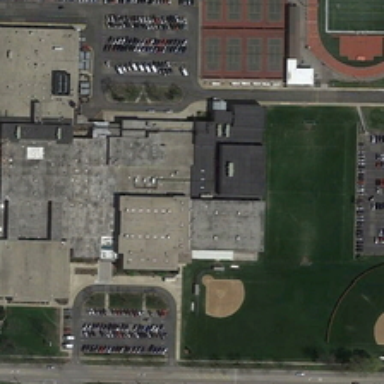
There are different playgrounds nexr the huge building .